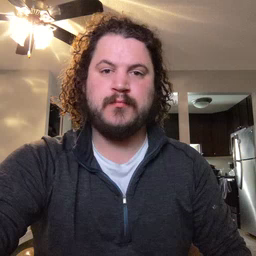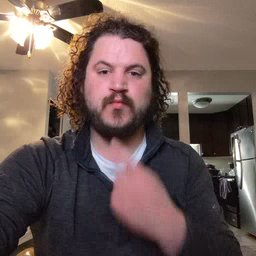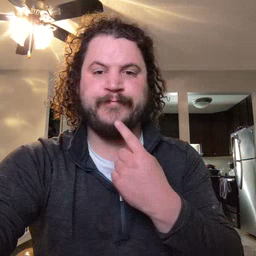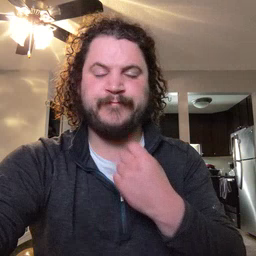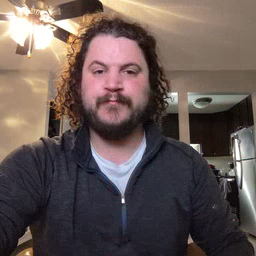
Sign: red